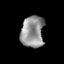
Tissue: prostate
Cell type: Myeloid cells
Senescence score: 0.325
Nuclear area (px): 711
Mean DAPI intensity: 146.92